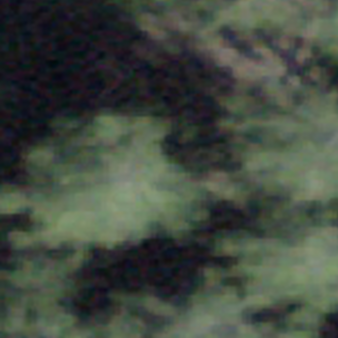
Label: other